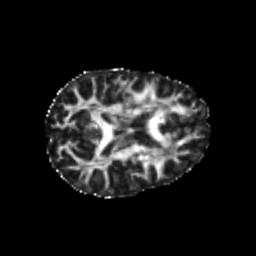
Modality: FA
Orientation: axial
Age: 23
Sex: female
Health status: healthy
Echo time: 0.074 s